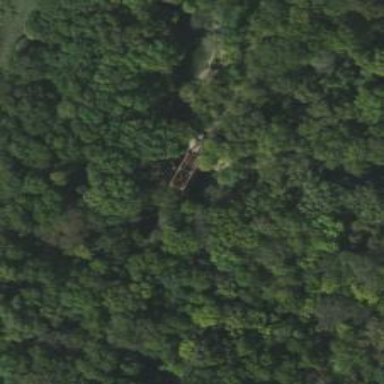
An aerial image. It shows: Disused railway bridge.